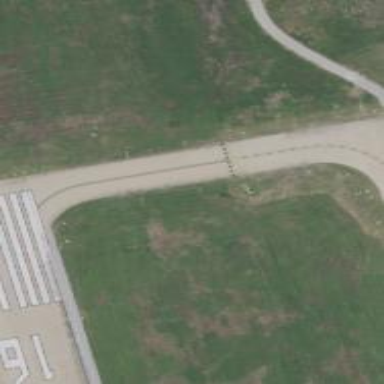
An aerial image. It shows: Image of taxiway at airport.